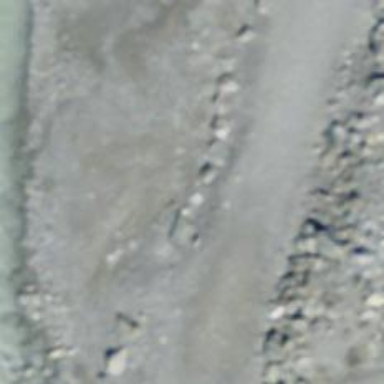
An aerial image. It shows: Unpaved path.